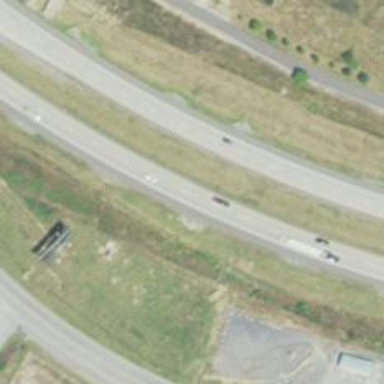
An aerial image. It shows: Trunk highway with expressway features.